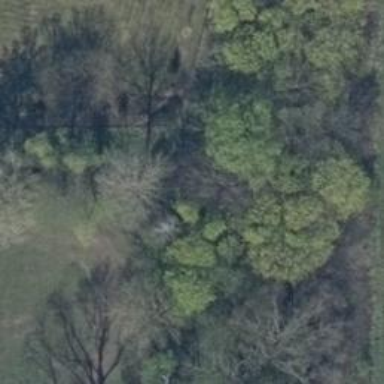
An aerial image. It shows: Row of deciduous broadleaved trees.